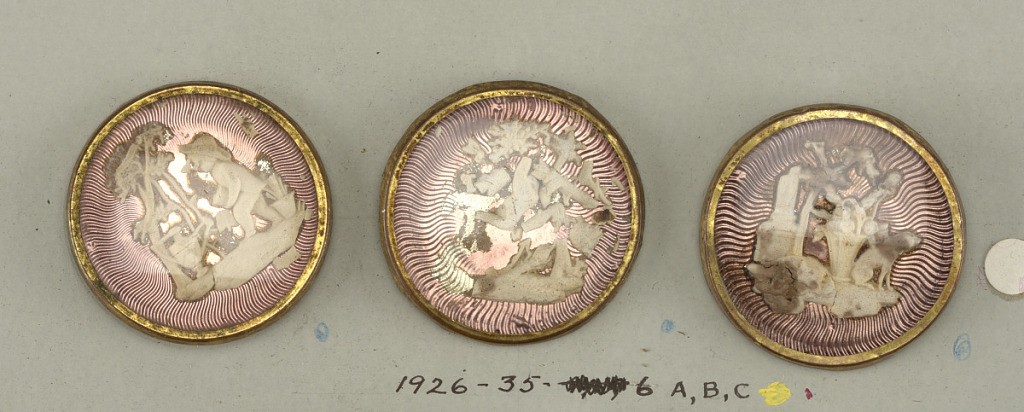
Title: Button
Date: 18th century
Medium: Copper, glass, tin, plaster
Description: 1926-35-6-a: Button design of plaster ornament placed on colore...;     1926-35-6-b: Button design of plaster ornament placed on colore...;     1926-35-6-c: Button design of plaster ornament placed on colore...